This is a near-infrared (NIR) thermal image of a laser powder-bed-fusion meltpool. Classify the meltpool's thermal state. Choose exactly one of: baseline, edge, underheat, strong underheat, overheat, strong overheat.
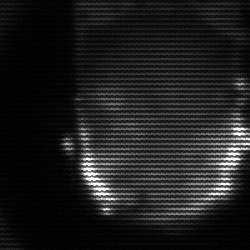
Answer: baseline